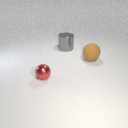
large gray metal cylinder behind large brown rubber sphere